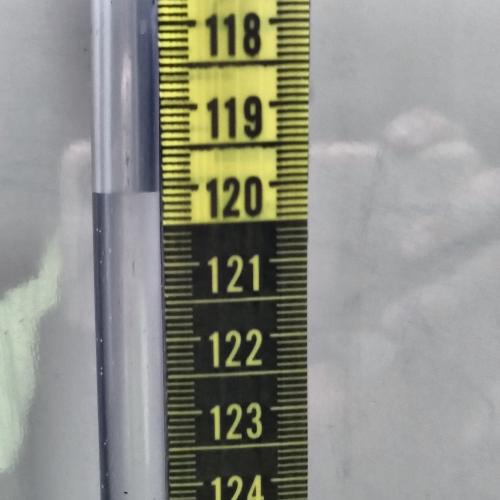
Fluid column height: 120.1 cm